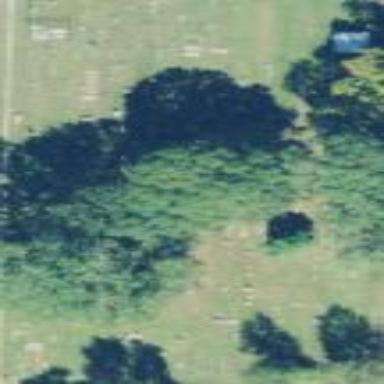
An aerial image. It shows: Graveyard.